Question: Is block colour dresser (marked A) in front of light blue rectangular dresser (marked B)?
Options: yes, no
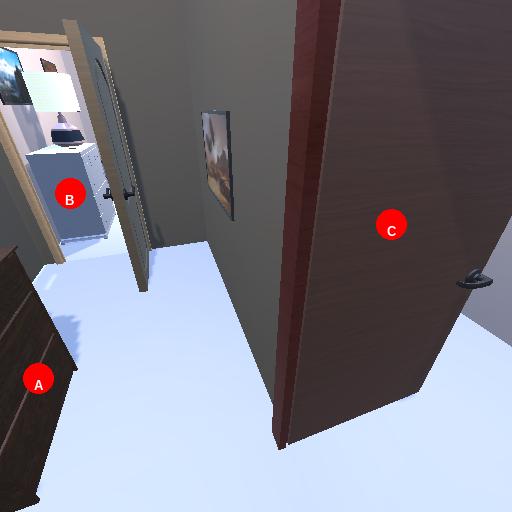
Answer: yes